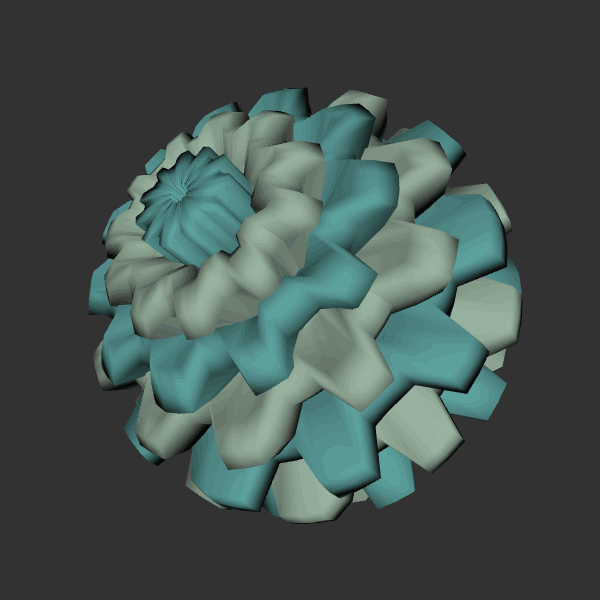
Background: dark